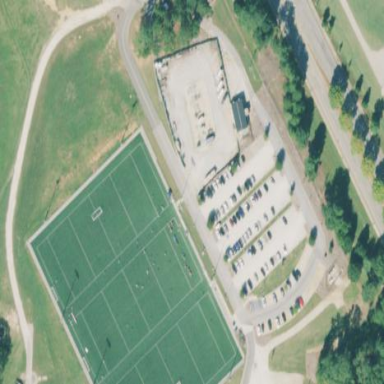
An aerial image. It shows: Parking area with gravel surface. It is designated as park and ride facility.